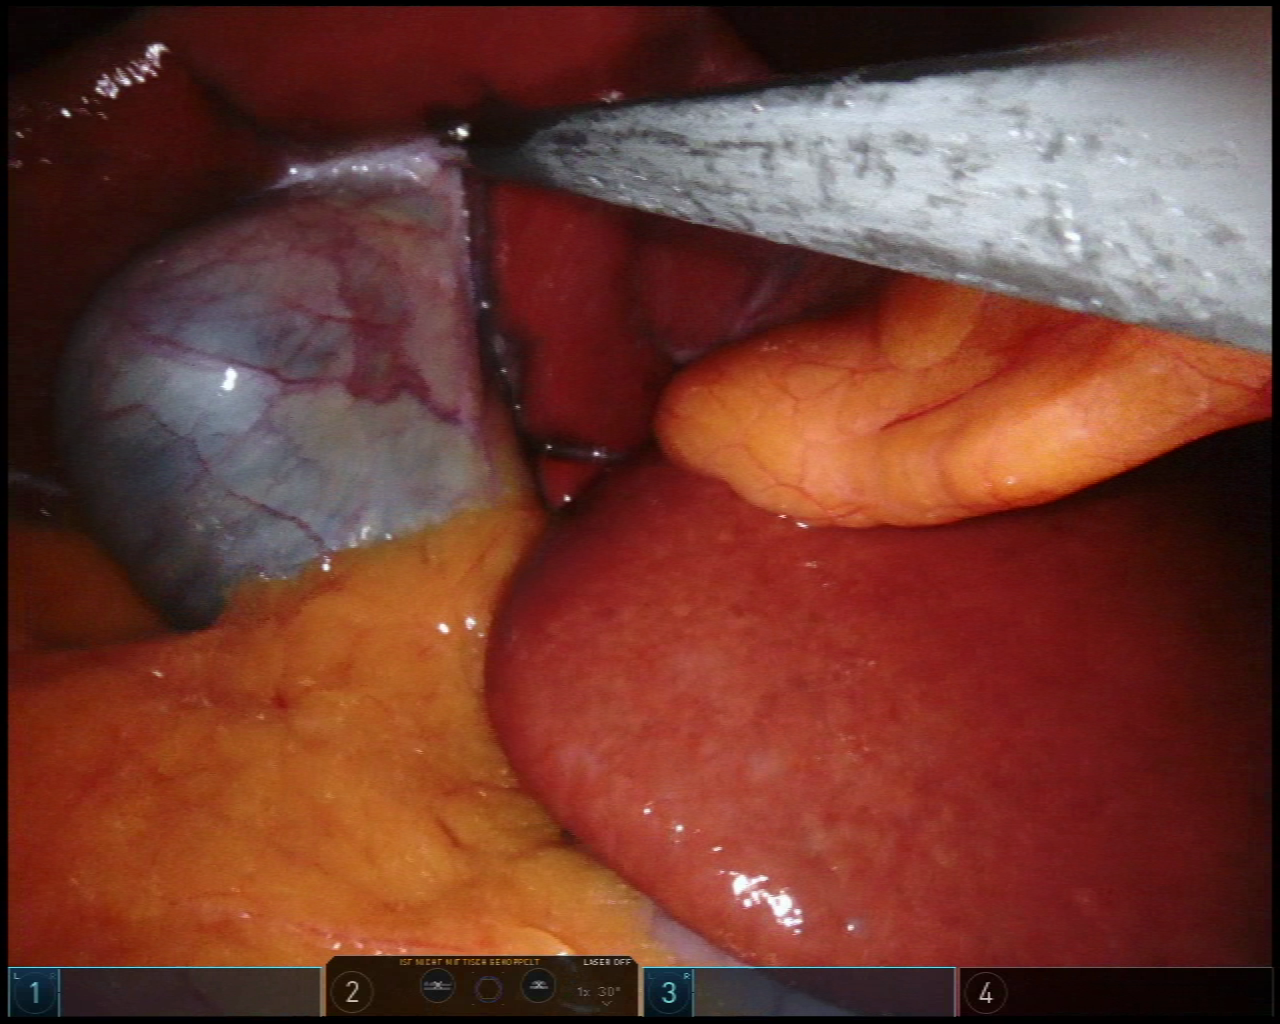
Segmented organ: liver
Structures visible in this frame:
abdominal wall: no
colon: no
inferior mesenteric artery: no
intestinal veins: no
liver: yes
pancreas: no
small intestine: no
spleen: no
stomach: yes
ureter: no
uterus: no
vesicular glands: no